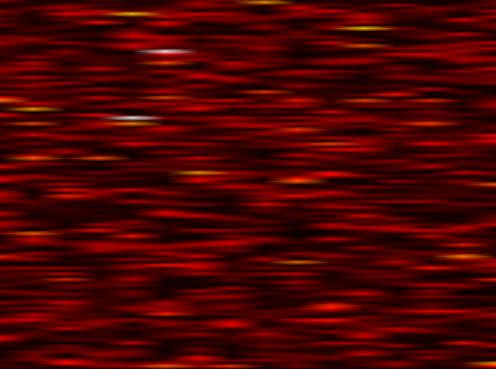
Label: UFMC